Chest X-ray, PA view. Patient: 45 years old, sex M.
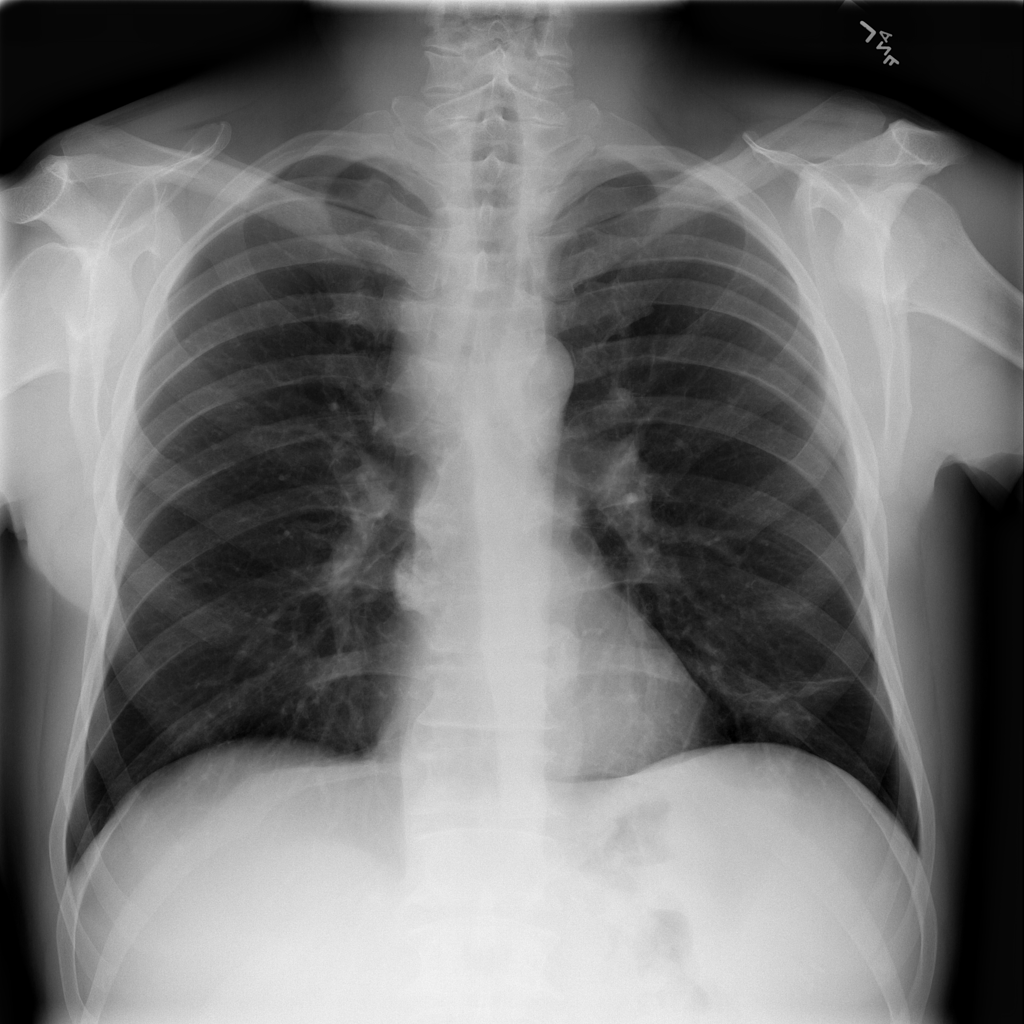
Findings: Atelectasis, Mass